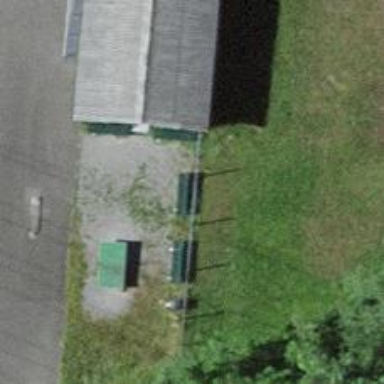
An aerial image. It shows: Bench.